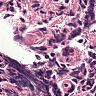
Metastatic tissue present: no